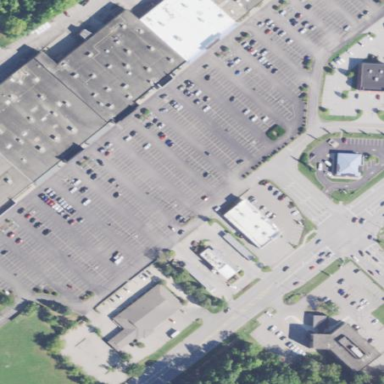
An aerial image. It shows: Retail area.